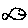
Label: fish